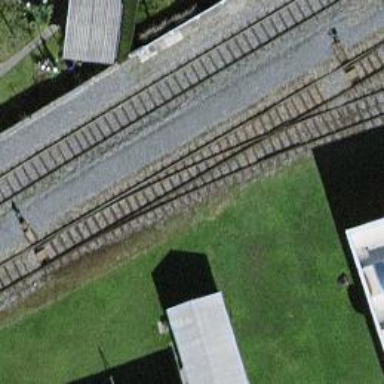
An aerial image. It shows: Railway switch.